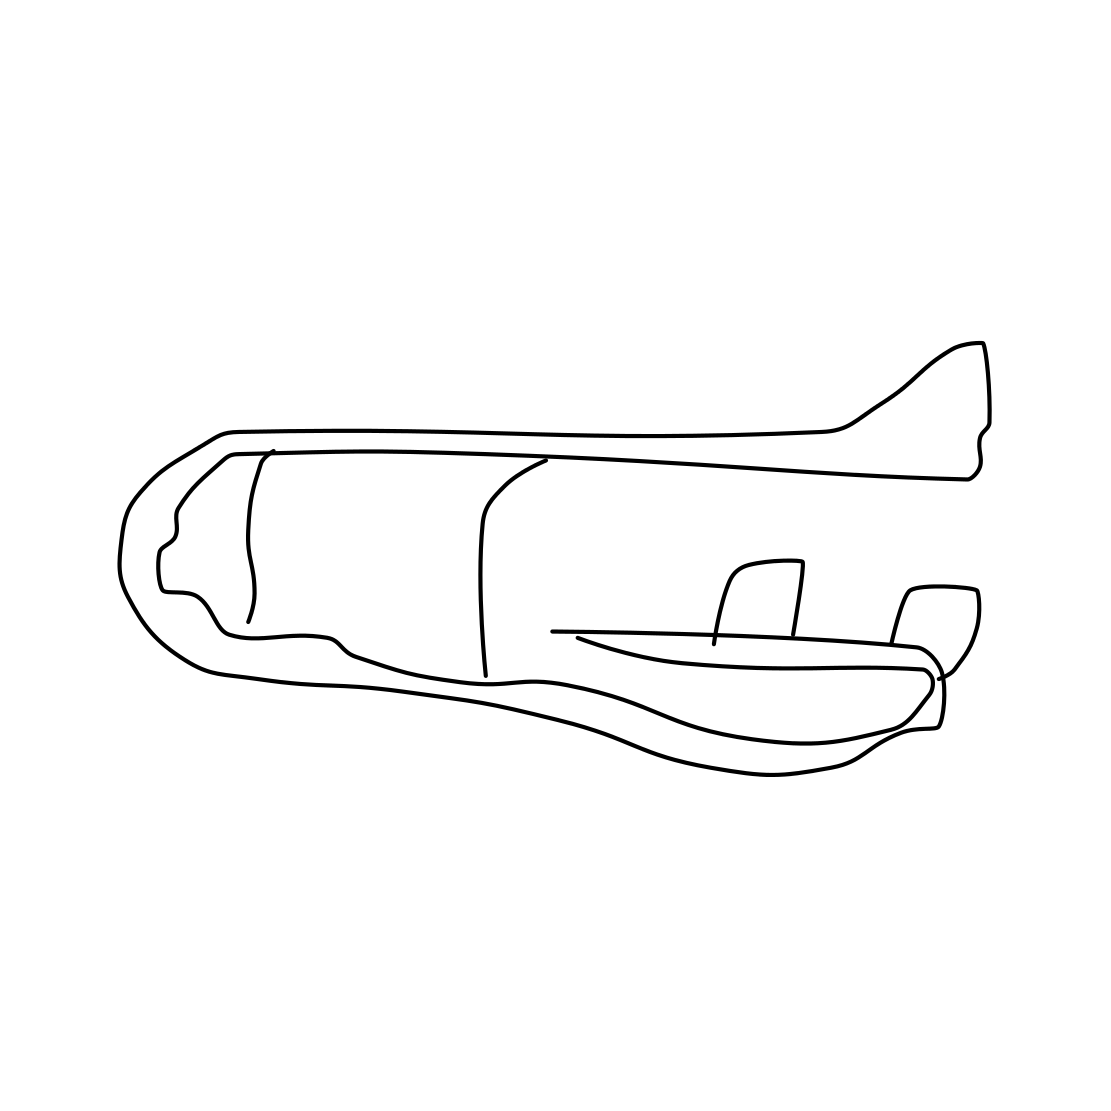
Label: trombone